Question: SwiftUI 2 broke a part of my app that relied on a clear background for a List section header. Previously I relied on this line to make the list sections clear. Does anyone know how to accomplish this in SwiftUI 2?
'''
UITableViewHeaderFooterView.appearance().tintColor = .clear
'''
Here is a sample that would work in SwiftUI 1:
'''
struct ContentView: View {
var body: some View {
List {
Section(header:
Text("List Header")
) {
Text("Hi")
}
.listRowBackground(Color.clear)
}
.onAppear {
UITableViewCell.appearance().backgroundColor = UIColor.clear
UITableViewHeaderFooterView.appearance().tintColor = .clear
}
}
}
'''
Desired: 'List Header' should be transparent and not grey.

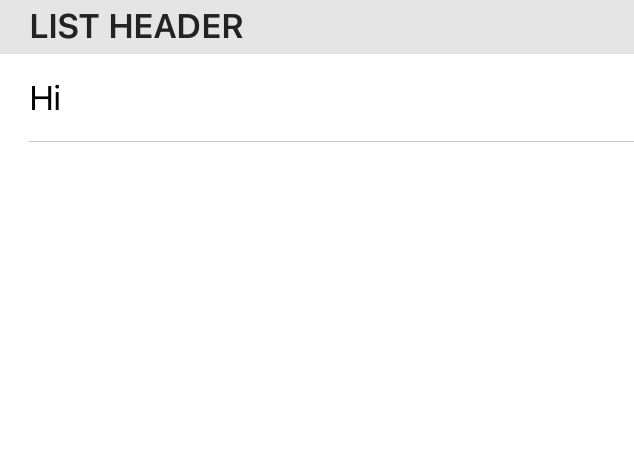
Answer: Solution found! The trick is to use a LazyVStack with pinned sections:
'''
struct ContentView: View {
var body: some View {
ScrollView {
LazyVStack(pinnedViews:[.sectionHeaders]) {
Section(header: Text("List Header")) {
Text("Hi")
Text("Hi")
Text("Hi")
}
}
}
}
}
'''